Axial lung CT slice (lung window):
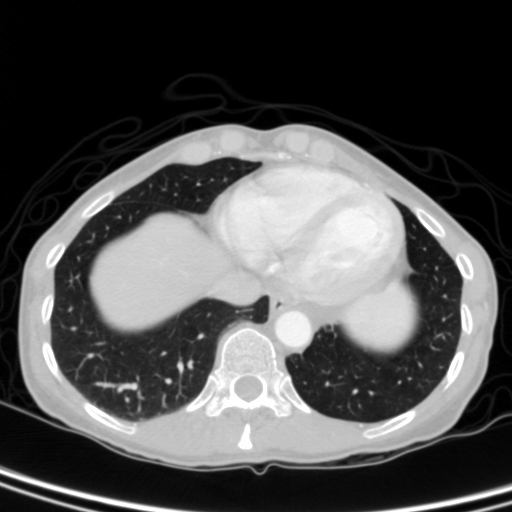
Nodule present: no